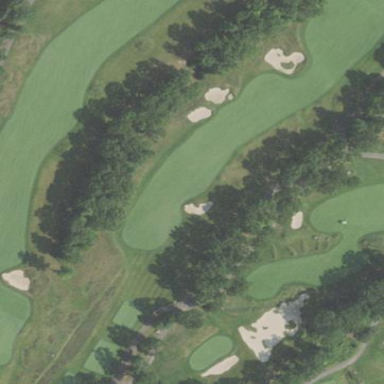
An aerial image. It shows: Grassy area designated as golf fairway.